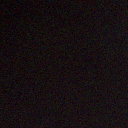
Screen state: off